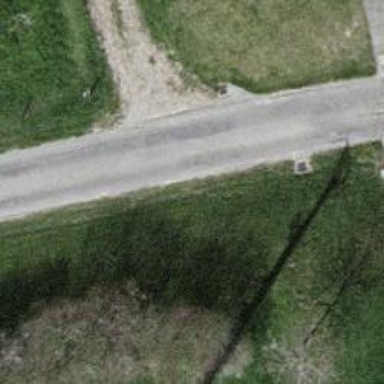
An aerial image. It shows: Unclassified asphalt road with grade1 tracktype.